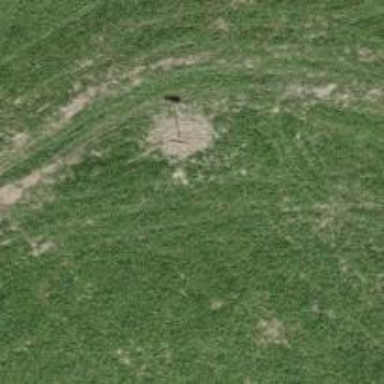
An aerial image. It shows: Pole with roof covering.